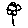
Label: flower